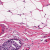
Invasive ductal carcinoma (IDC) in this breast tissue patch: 0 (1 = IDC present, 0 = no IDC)